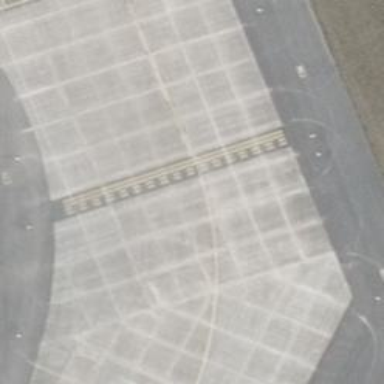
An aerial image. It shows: Runway holding position.